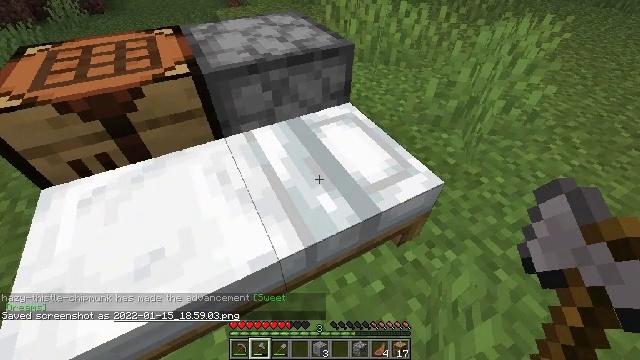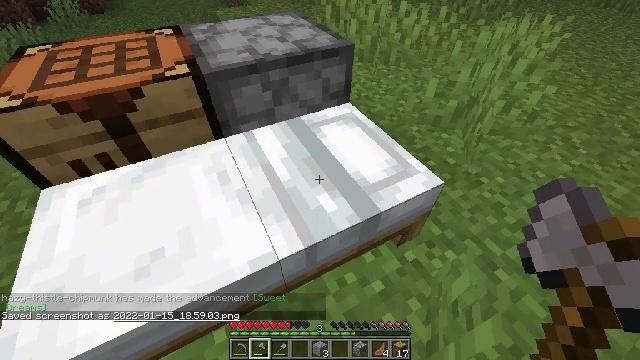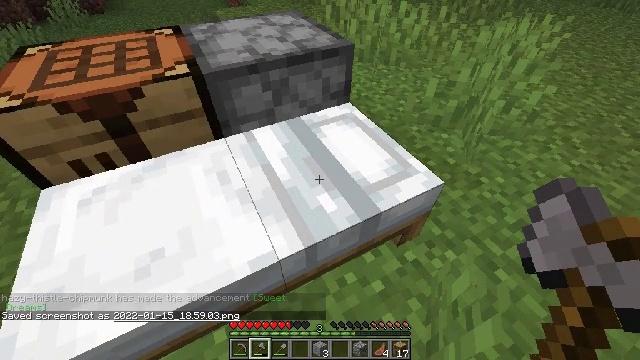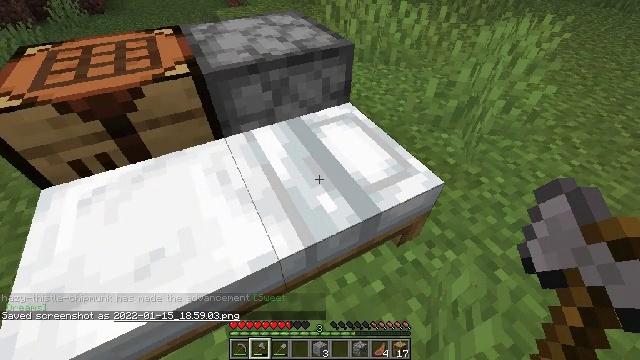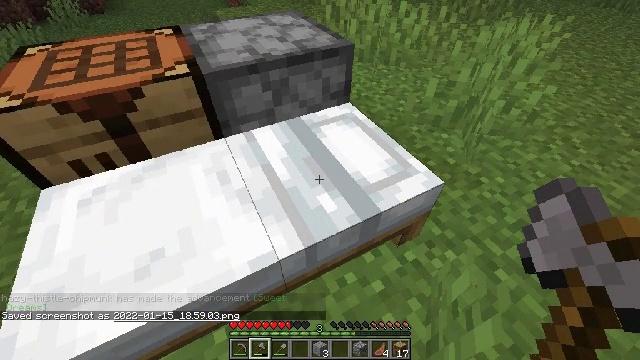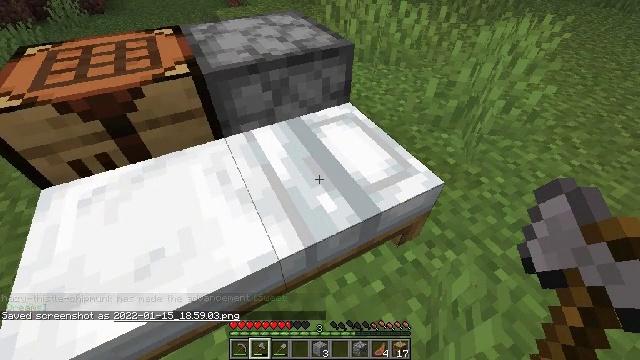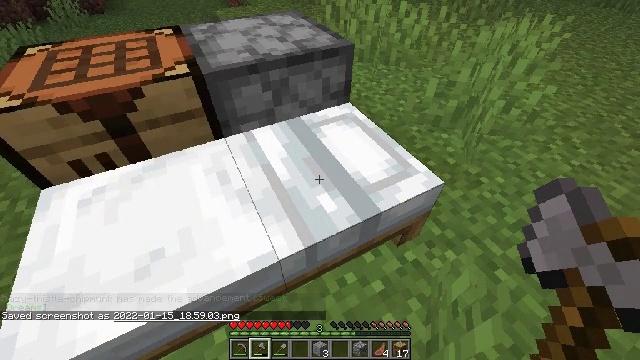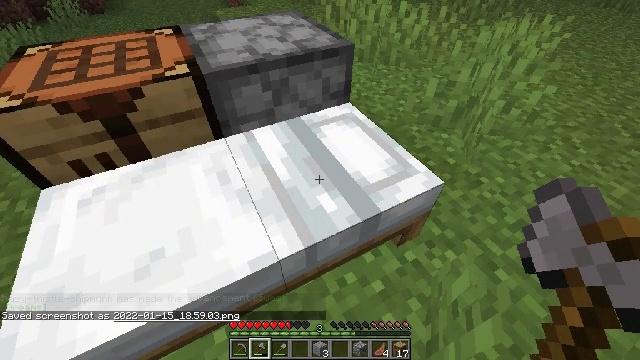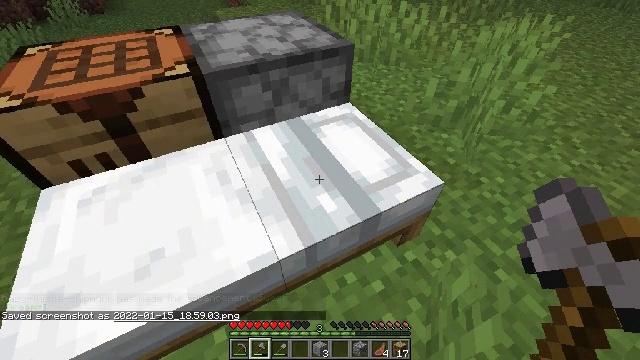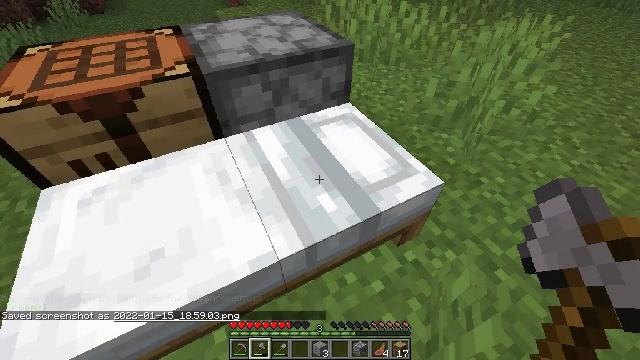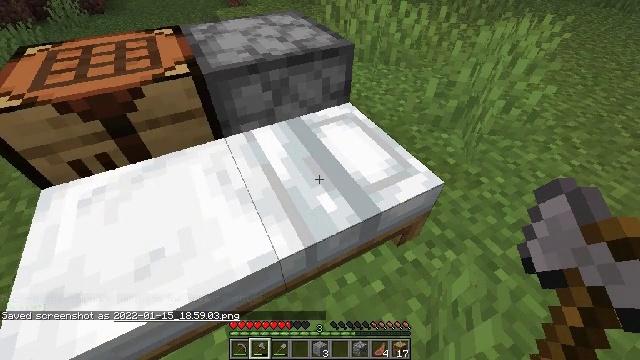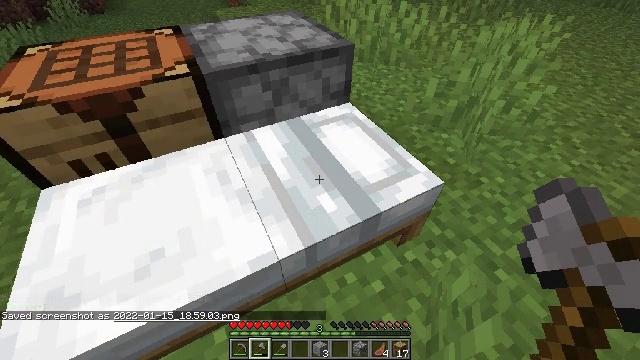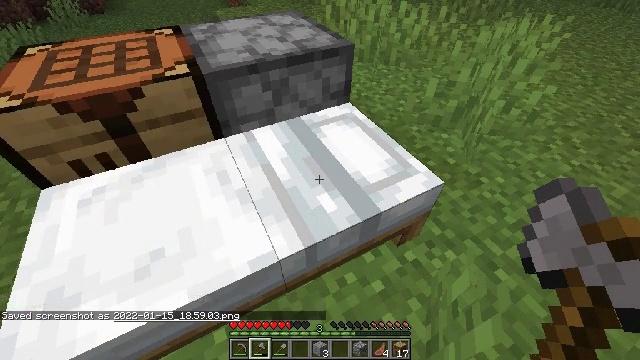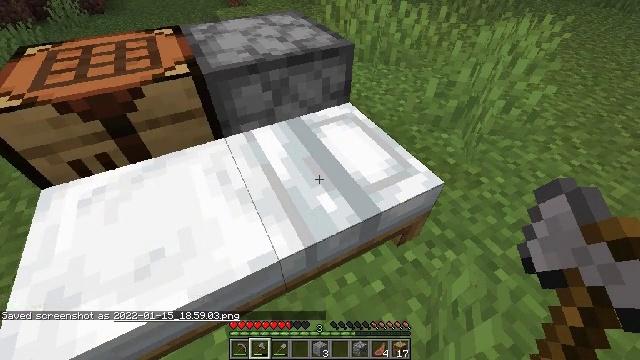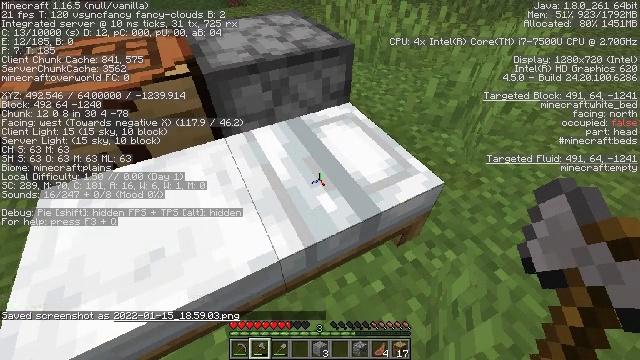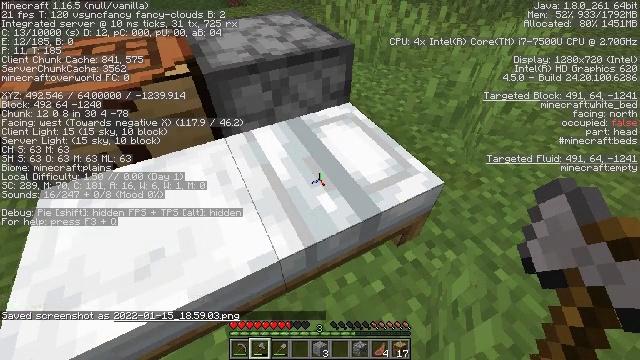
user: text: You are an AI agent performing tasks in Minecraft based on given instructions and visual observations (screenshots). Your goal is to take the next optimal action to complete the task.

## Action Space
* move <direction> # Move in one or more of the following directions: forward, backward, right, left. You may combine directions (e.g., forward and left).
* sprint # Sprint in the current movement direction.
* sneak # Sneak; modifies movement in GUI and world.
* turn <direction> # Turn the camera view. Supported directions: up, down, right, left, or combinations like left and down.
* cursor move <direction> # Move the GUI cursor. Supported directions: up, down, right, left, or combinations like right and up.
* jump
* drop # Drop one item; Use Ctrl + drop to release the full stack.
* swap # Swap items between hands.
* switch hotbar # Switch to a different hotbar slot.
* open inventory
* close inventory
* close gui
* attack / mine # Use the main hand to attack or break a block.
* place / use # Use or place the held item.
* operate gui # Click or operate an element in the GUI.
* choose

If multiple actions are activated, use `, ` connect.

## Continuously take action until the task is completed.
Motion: motion action
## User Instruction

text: Cook cod with the furnace.
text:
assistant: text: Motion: no_op
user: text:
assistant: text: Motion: no_op
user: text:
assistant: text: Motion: no_op
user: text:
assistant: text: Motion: no_op
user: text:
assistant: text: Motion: no_op
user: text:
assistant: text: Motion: no_op
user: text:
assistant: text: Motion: no_op
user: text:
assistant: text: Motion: no_op
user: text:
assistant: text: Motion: no_op
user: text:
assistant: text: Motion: no_op
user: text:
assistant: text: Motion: no_op
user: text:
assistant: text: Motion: no_op
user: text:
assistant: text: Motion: no_op
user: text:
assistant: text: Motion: no_op
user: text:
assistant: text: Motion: no_op
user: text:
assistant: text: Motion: no_op
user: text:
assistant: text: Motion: no_op
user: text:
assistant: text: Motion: no_op
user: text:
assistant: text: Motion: open gui
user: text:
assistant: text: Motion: no_op
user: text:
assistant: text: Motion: no_op
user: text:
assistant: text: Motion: no_op
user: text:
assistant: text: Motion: no_op
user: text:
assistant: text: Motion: no_op
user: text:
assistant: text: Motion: no_op
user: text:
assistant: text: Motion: no_op
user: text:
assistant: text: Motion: no_op
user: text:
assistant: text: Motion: no_op
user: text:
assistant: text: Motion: no_op
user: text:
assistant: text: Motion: no_op